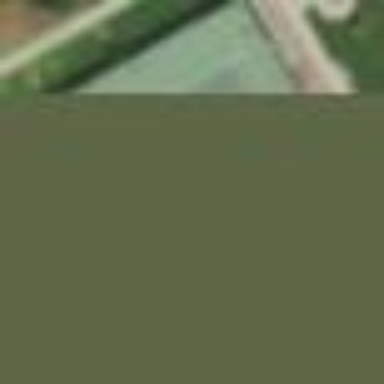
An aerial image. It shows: Tennis court on pitch designated for leisure land.